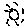
Label: sun